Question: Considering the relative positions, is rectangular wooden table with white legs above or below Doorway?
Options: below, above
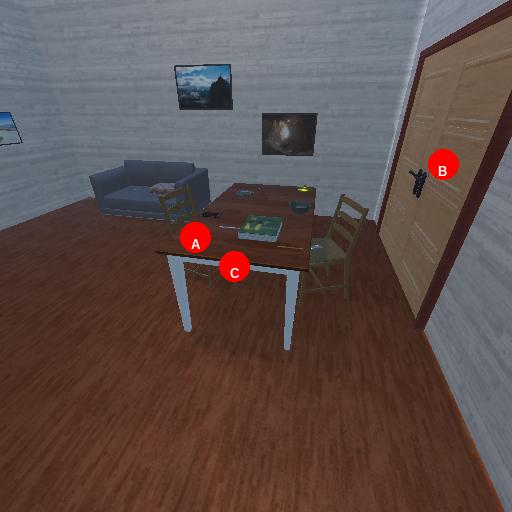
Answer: below